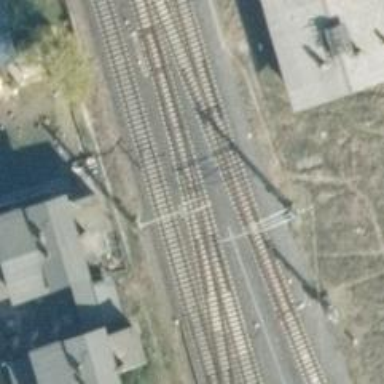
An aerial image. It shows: Railway milestone with catenary mast.